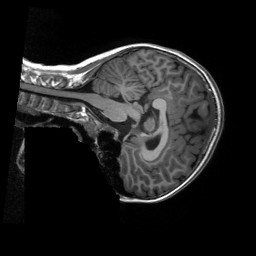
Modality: T1w
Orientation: sagittal
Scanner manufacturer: siemens
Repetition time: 2.3 s
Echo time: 0.00229 s